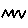
Label: zigzag